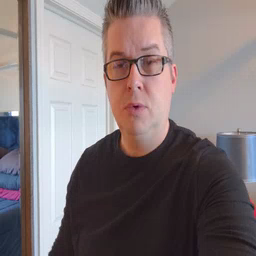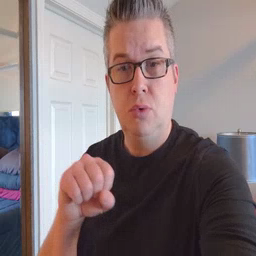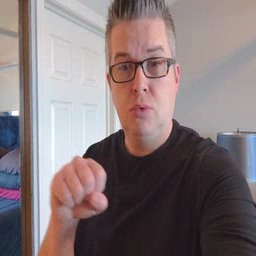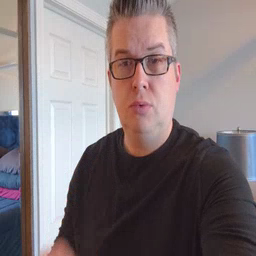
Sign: shoe